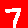
Digit: 7